Question: I'm new to code in Flutter and right now I'm trying to get data from restapi. I'm getting this error type ''list<dynamic>' is not a subtype of type 'string'' and in debug

Any solution?
apiservice:
'''
Future<List<Petani>> getDafPet() async {
final response = await client.get("http://10.0.2.2:8000/api/dafPetani");
if (response.statusCode == 200) {
return petaniFromJson(response.body);
} else {
return null;
}
'''
}
dart:
'''
FutureBuilder(
future: ApiServices().getDafPet(),
builder: (BuildContext context, AsyncSnapshot<List<Petani>> snapshot){
if(snapshot.hasError){
return Center(
child: Text(
"Something wrong with message : ${snapshot.error.toString()}",
style: TextStyle(
color: Color(0xFFAB47BC),
),
textAlign: TextAlign.center,
),
);
}else if(snapshot.connectionState == ConnectionState.done){
lptn = snapshot.data;
return ListView.builder(
itemBuilder: (context, position){
return Card(
margin: new EdgeInsets.symmetric(horizontal: 10.0, vertical: 5.0),
shadowColor: Color(0xFFBA68C8),
elevation: 2.0,
color: Colors.white,
shape: RoundedRectangleBorder(
borderRadius: BorderRadius.circular(10),
),
child: Container(
padding: EdgeInsets.fromLTRB(5, 2.5, 5, 2.5),
margin: EdgeInsets.fromLTRB(2.5, 2.5, 2.5, 2.5),
child: ListTile(
title: Text(
//lDsn[position].nik
lptn[position].nama,
style: TextStyle(
color: Color(0xFFAB47BC),
fontWeight: FontWeight.bold,
),
),
subtitle: Text(
lptn[position].nama,
style: TextStyle(
color: Colors.black54,
fontSize: 13,
),
),
trailing: IconButton(
icon: Icon(
Icons.arrow_forward_ios_rounded,
color: Colors.black26,
size: 20,
),
onPressed: (){
//pindah ke menu Daftar Jadwal Dosen
// Navigator.push(
// context,
// MaterialPageRoute(builder: (context) => DaftarJadwalDosen(title: "Daftar Slot Jadwal Dosen",
// nik: lDsn[position].nik, dsn: lDsn[position], nim_login: this.nim_login,)),).then(onGoBack);
},
),
),
),
);
},
itemCount: lptn.length,
);
}
'''
JSON data:
'''
[
{
"ID_User": "00",
"nama": "Test Ganti",
"jenis_kelamin": 0,
"tanggal_lahir": "0000-00-00",
"alamat": "",
"provinsi": "",
"kabupaten": "",
"kecamatan": "",
"kelurahan_desa": "",
"nomor_telpon": "14022",
"Email": "test1@gmail.com",
"Foto": ""
},
{
"ID_User": "000",
"nama": "Test Jawaban",
"jenis_kelamin": 0,
"tanggal_lahir": "0000-00-00",
"alamat": "",
"provinsi": "",
"kabupaten": "",
"kecamatan": "",
"kelurahan_desa": "",
"nomor_telpon": "080989999",
"Email": "a@jawab.id",
"Foto": ""
},
{
"ID_User": "003",
"nama": "test Jawaban 3",
"jenis_kelamin": 0,
"tanggal_lahir": "0000-00-00",
"alamat": "",
"provinsi": "",
"kabupaten": "",
"kecamatan": "",
"kelurahan_desa": "",
"nomor_telpon": "1234",
"Email": "c@c.id",
"Foto": ""
},
'''
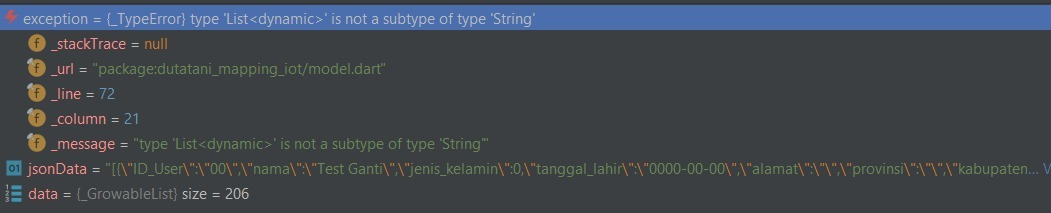
Answer: You can try with this
'''
Future<List<Petani>> getDafPet() async {
final response = await client.get("http://10.0.2.2:8000/api/dafPetani");
if (response.statusCode == 200) {
var data = json.decode(response.body);
List<Petani> itemList = [];
data.map(( item) {
itemList.add(Petani.fromJson(item));
}).toList();
return itemList;
} else {
return null;
}
'''